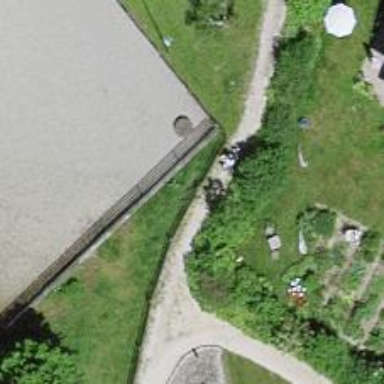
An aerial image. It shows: Path.